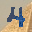
Label: 4